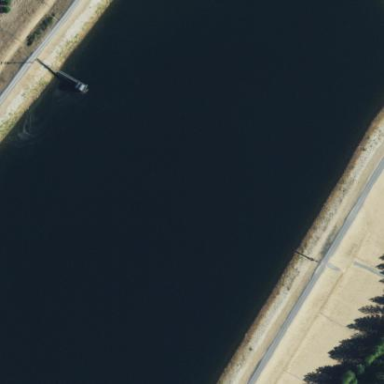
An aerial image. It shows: Dam across waterway.